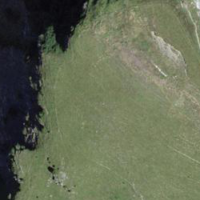
EUNIS habitat code: 23
Species observed at this site:
Arnica montana